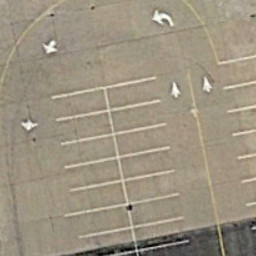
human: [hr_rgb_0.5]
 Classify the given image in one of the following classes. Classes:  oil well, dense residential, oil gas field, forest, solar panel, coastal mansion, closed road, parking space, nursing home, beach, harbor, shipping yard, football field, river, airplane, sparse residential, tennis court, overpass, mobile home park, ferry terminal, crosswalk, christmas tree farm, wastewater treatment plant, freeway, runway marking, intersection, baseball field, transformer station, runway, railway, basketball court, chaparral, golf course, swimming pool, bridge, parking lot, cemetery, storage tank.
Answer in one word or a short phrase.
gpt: parking space